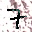
Label: 7